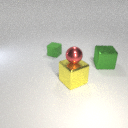
small red metal sphere above large yellow metal cube